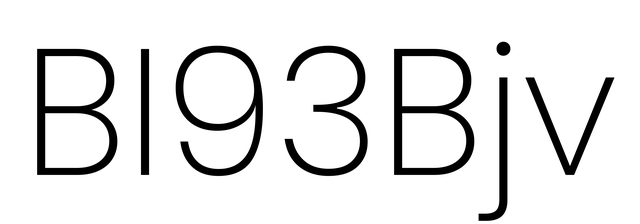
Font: Poppins-ExtraLight